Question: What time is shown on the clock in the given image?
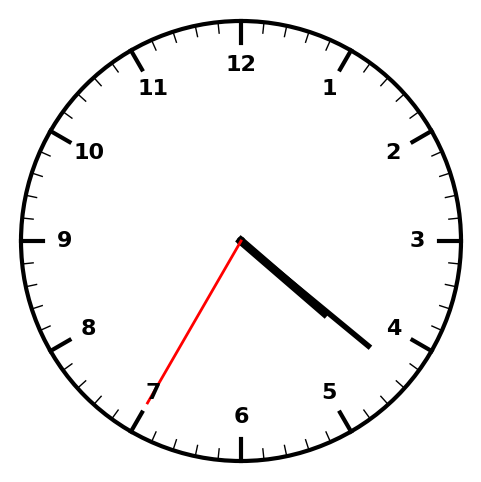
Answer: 04:21:35